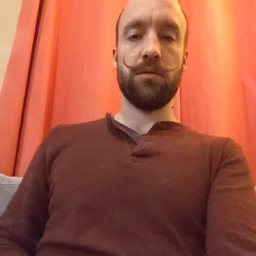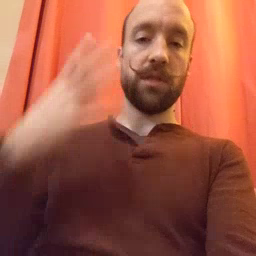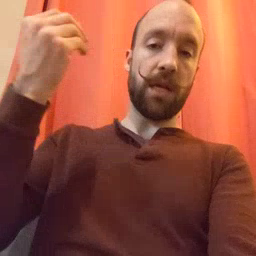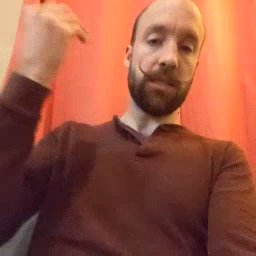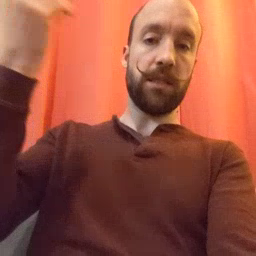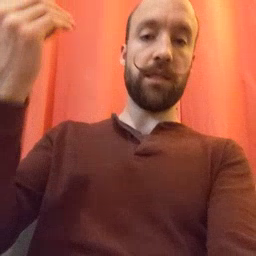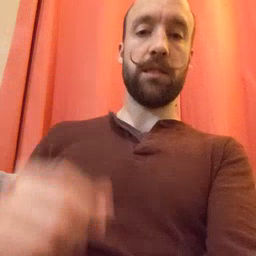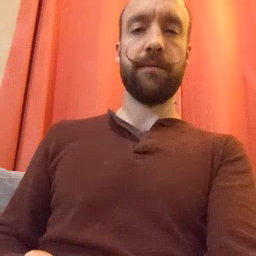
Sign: outside